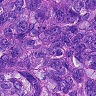
Metastatic tissue present: yes